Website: bh-photo
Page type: billing-address
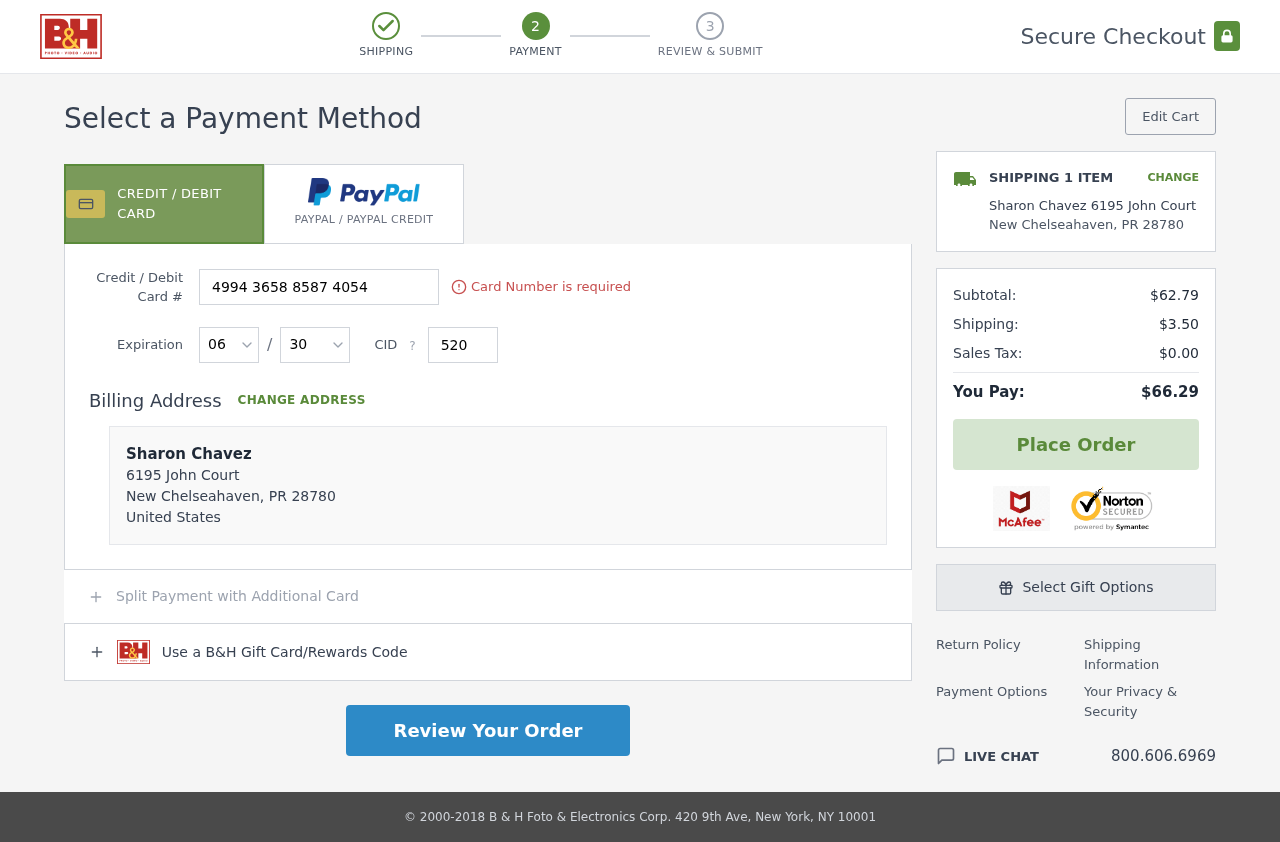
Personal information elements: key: PII_CARD_CVV
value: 520
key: PII_CARD_EXPIRY_MONTH
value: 06
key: PII_CARD_EXPIRY_YEAR
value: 30
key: PII_CARD_NUMBER
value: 4994 3658 8587 4054
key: PII_CITY
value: New Chelseahaven
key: PII_COUNTRY
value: United States
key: PII_FULLNAME
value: Sharon Chavez
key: PII_FULLNAME2
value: Sharon Chavez
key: PII_POSTCODE
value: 28780
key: PII_STATE_ABBR
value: PR
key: PII_STREET
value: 6195 John Court
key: PII_STATE
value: PR
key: PII_POSTCODE_FULL
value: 28780
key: PII_POSTCODE_NUMERIC
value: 28780
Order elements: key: ORDER_NUM_ITEMS
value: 1
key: ORDER_SUBTOTAL
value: $62.79
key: ORDER_SHIPPING_COST
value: $3.50
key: ORDER_TAX
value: $0.00
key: ORDER_TOTAL
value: $66.29